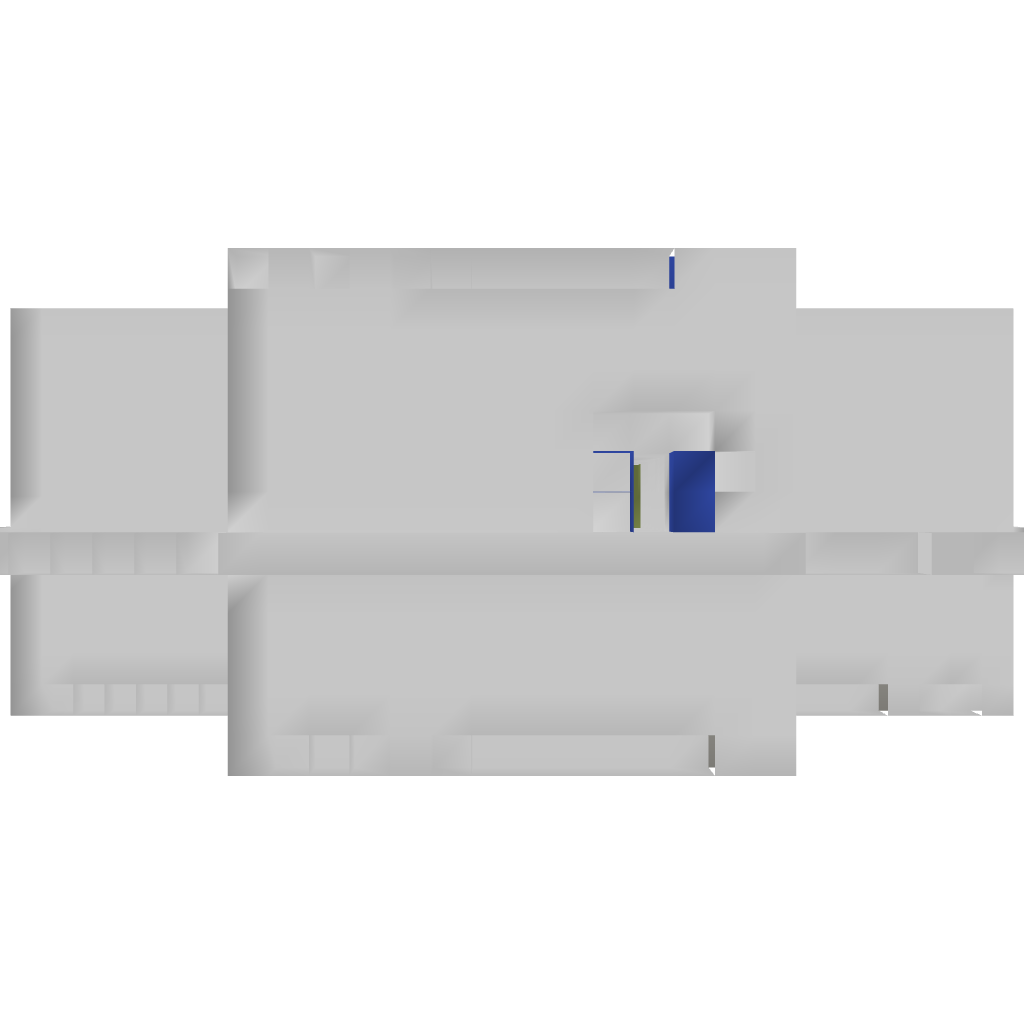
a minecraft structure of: Redstone torch key 4 door system